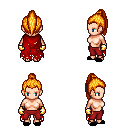
a pixel art fantasy rpg character, female body template, human, light skin, red tattered cape, red pants, light blonde long topknot hairstyle, gold gloves, black slippers, four views (front, back, left, right), 2x2 character sprite sheet, small pixel art, hard edges, no anti-aliasing